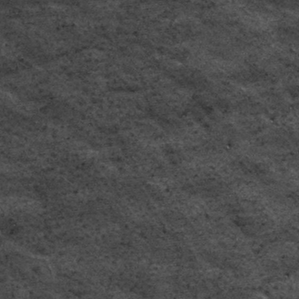
Label: frost